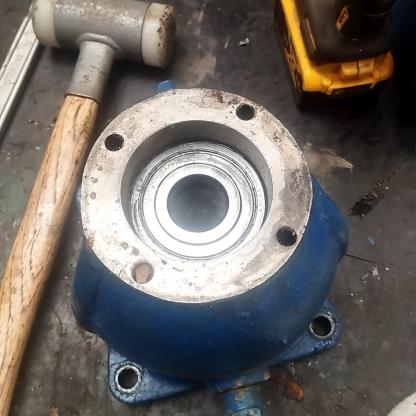
Klasa: inne